Field crop: maize
Growth stage: 2
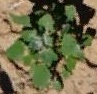
Species: chenopodium